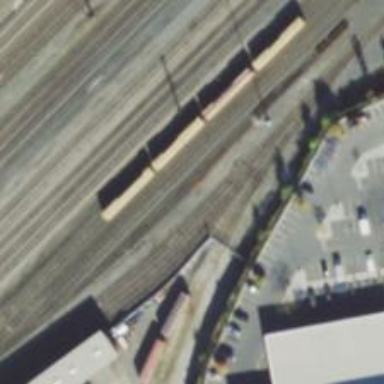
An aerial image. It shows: Railway yard used for servicing trains.